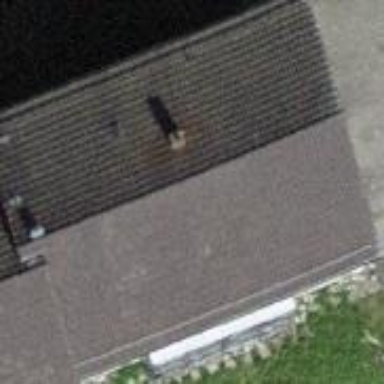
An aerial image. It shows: Building with tiled roof.